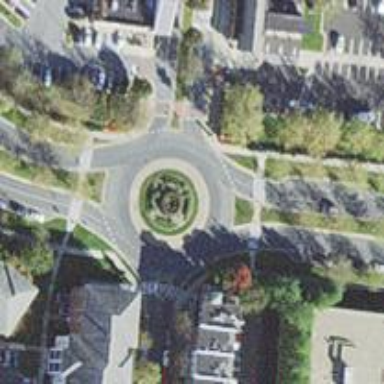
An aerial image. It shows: Tertiary road with asphalt surface leading to roundabout junction.